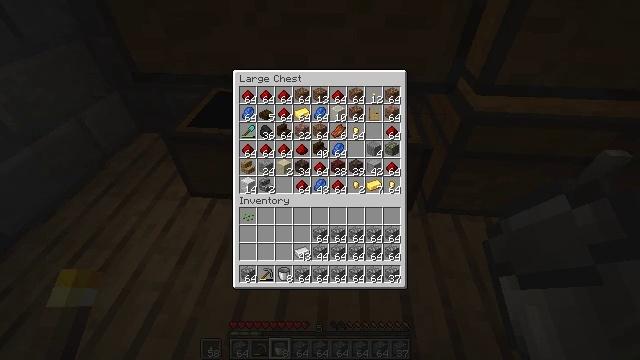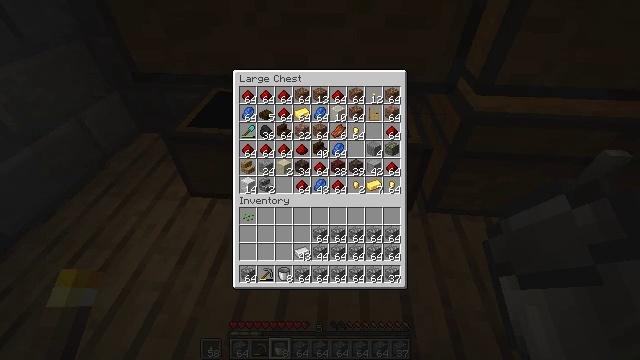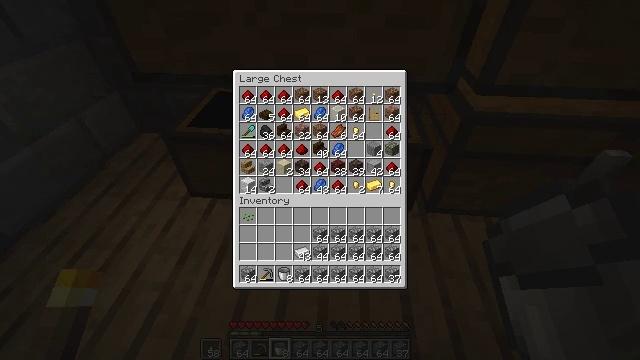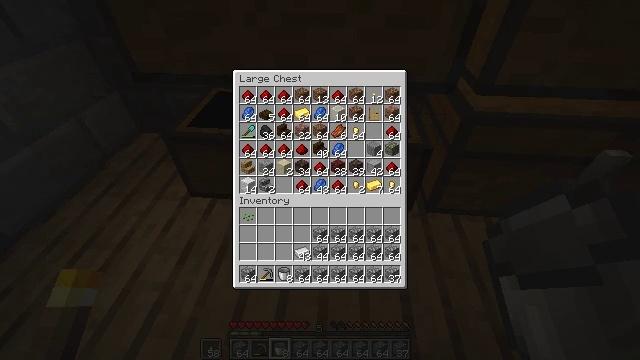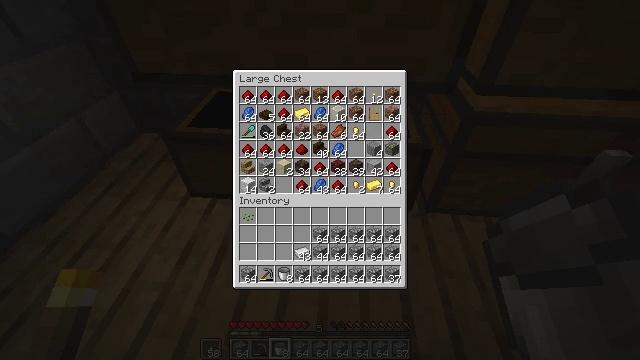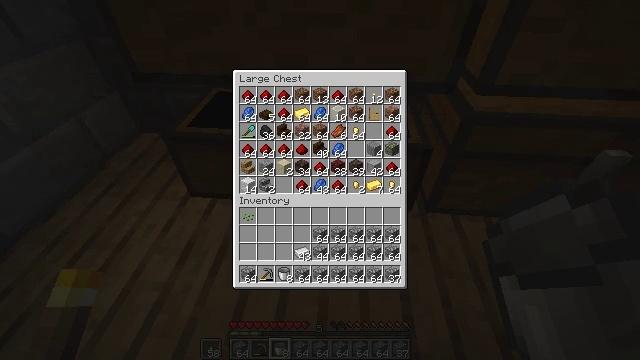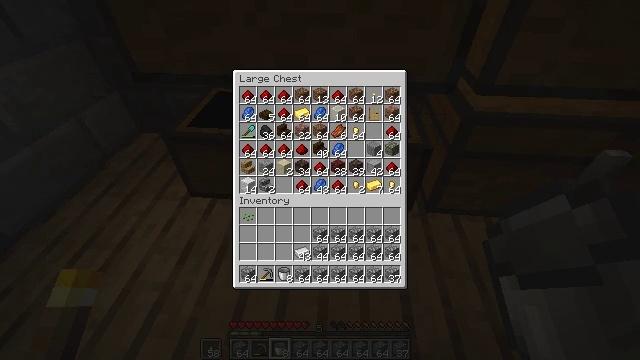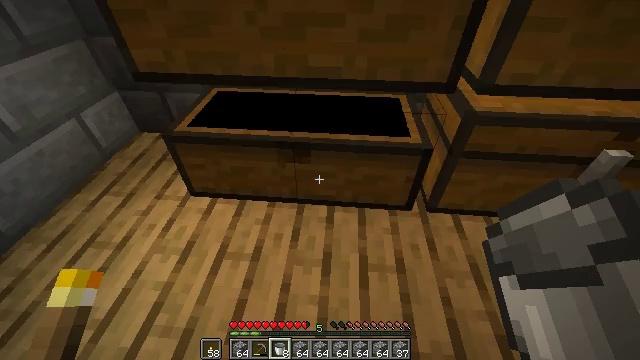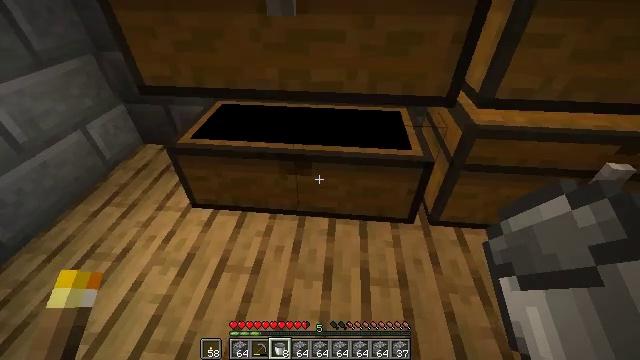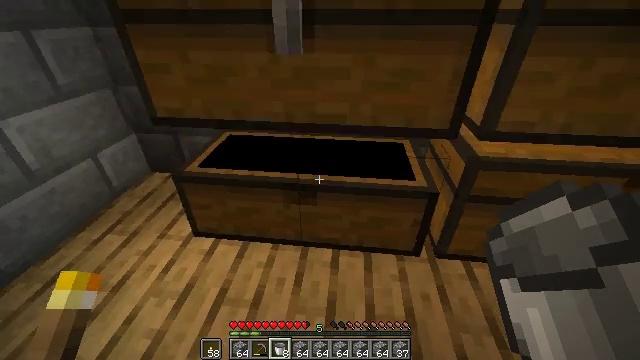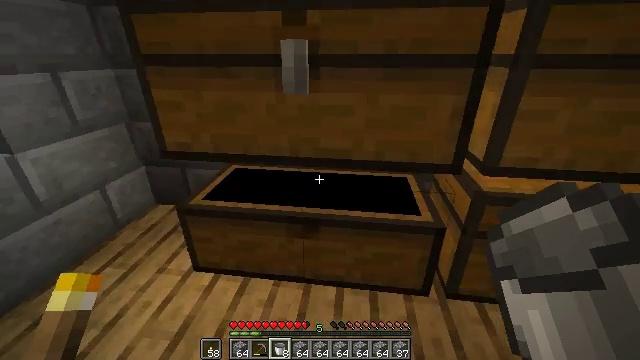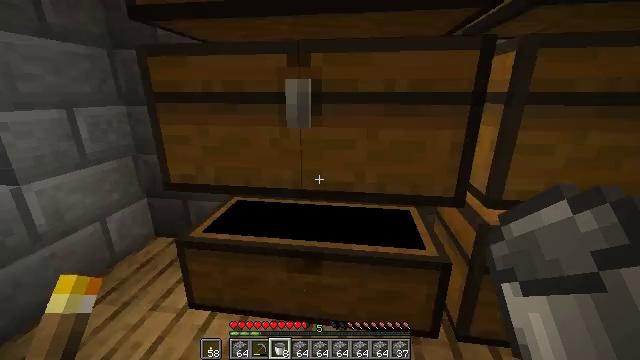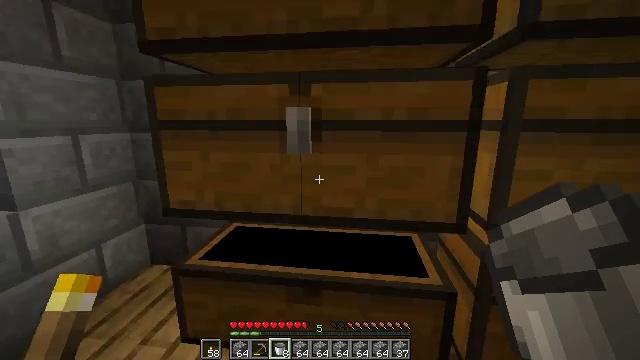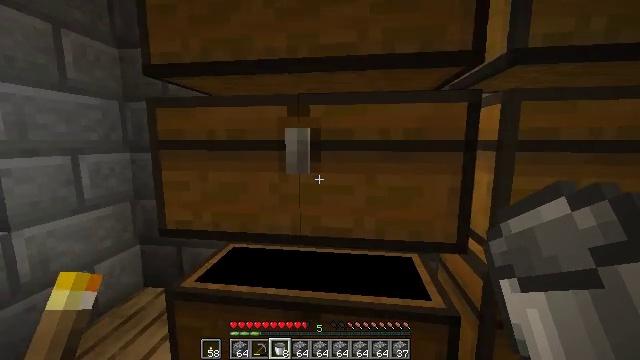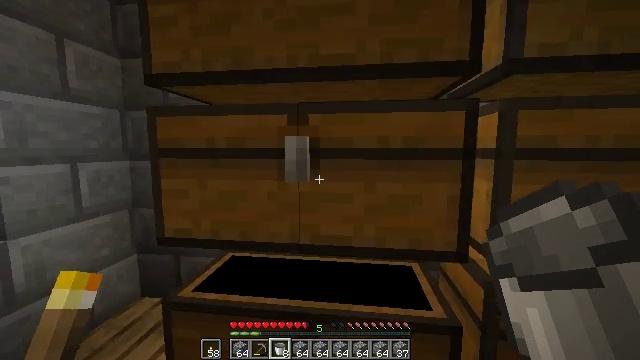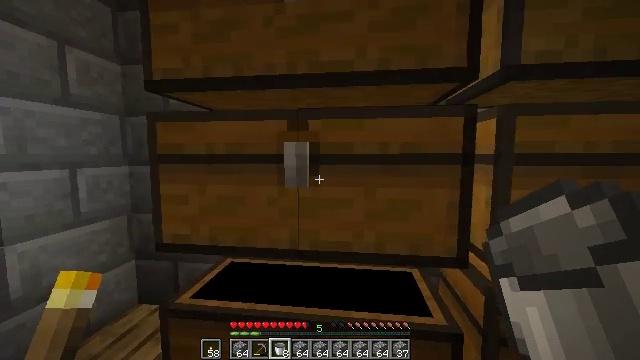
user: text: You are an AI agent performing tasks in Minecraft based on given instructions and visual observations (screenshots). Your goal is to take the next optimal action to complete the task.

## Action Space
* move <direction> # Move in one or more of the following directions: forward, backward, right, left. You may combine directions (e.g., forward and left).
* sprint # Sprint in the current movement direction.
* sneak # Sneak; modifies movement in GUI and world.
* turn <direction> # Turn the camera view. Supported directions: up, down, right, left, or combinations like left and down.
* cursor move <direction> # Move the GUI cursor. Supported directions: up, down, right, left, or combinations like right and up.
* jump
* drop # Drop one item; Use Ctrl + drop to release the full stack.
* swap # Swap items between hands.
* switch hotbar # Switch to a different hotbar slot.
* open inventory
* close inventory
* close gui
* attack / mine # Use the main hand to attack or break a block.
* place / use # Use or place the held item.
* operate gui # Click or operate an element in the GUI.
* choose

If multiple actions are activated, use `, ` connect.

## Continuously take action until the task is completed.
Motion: motion action
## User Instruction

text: Use the crafting table to craft a dark oak trapdoor.
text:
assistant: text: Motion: no_op
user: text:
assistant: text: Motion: no_op
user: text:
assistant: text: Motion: no_op
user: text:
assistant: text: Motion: no_op
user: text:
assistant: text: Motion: no_op
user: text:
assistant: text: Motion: no_op
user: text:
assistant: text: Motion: no_op
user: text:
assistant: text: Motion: turn up, close gui
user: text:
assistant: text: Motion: turn left and up
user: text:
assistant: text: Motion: turn left and up
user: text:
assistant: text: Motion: turn up
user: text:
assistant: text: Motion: turn up
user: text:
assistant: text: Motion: turn up
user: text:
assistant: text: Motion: turn up
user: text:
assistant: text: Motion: turn up
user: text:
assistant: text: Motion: use / place
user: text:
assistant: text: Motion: use / place
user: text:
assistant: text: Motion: use / place
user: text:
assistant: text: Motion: no_op
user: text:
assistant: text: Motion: no_op
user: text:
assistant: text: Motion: open gui
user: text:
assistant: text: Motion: no_op
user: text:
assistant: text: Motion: no_op
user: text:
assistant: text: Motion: no_op
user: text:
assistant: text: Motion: no_op
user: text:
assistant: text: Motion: no_op
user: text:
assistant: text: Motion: no_op
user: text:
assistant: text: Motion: no_op
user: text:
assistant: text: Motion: cursor move right and up
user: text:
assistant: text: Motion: cursor move right and up